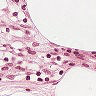
Metastatic tissue present: no